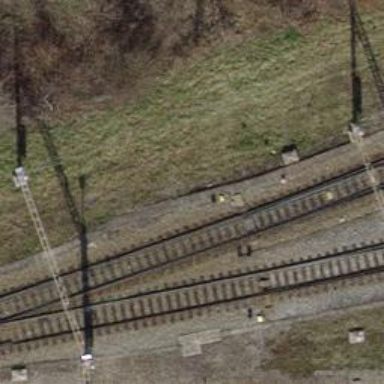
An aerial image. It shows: Railway yard with single rail track. The electrified track has contact line for power supply.